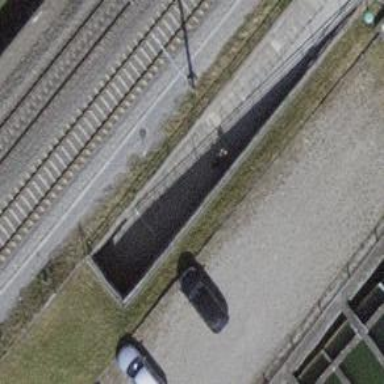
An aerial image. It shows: Tunnel footway.